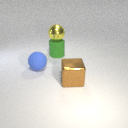
large green rubber cylinder to the right of large blue rubber sphere